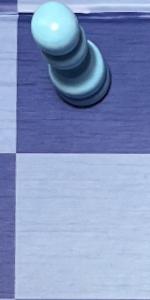
Label: Empty